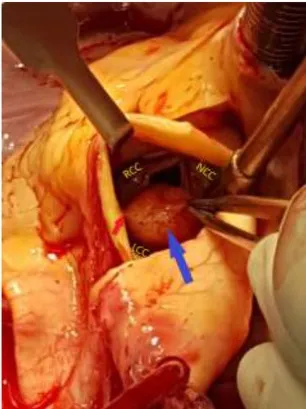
(B) A tumor (blue arrow) was attached by a thin stalk (red arrow) between the right and left coronary aortic cusps at the aortic side. Notice normal anatomical preservation of the aortic valve leaflets. The left coronary cusp was hidden behind the tumor. (RCC) Right coronary cusp. (NCC) Noncoronary cusp. (LCC) Left coronary cusp.
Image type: medical_photograph (other_medical_photograph)